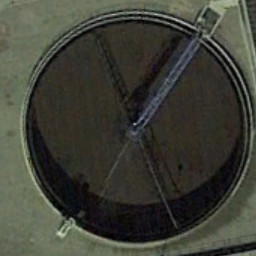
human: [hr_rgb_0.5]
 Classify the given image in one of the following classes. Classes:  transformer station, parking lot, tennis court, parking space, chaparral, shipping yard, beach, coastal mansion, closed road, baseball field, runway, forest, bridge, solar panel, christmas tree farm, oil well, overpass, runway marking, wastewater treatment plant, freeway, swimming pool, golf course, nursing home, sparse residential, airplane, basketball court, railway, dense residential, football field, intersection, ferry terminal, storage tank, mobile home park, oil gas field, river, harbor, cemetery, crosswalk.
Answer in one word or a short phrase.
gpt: wastewater treatment plant